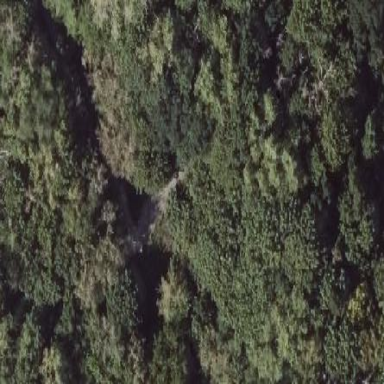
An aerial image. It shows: Mixed woodland area with various types of leaves.